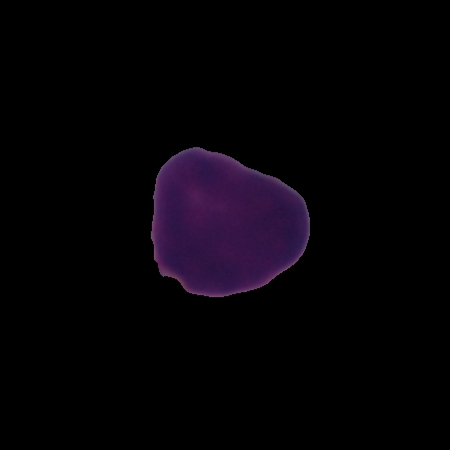
Label: healthy